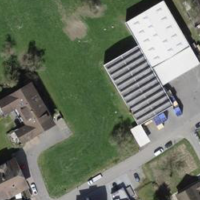
EUNIS habitat code: 54
Species observed at this site:
Lysimachia vulgaris